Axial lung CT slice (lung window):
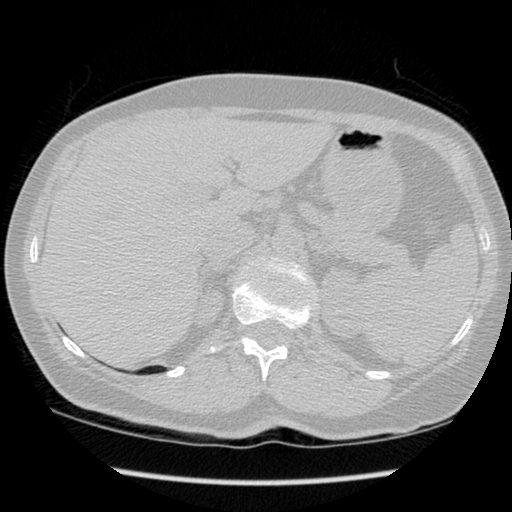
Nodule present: no